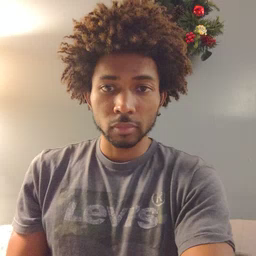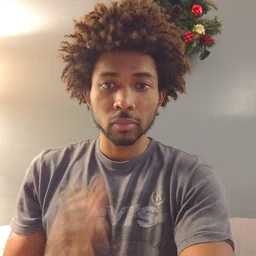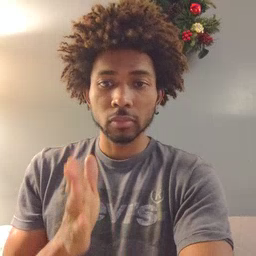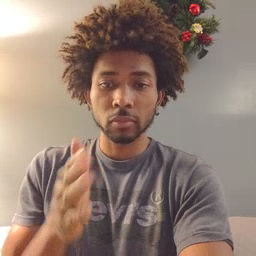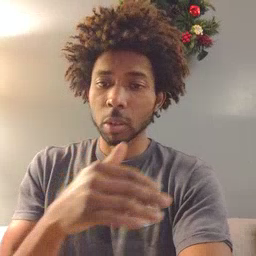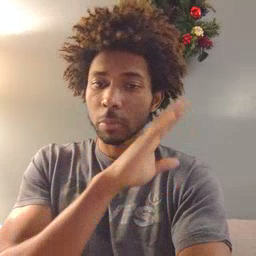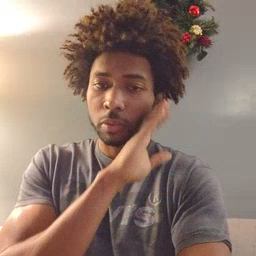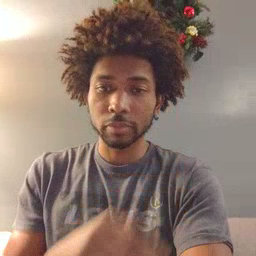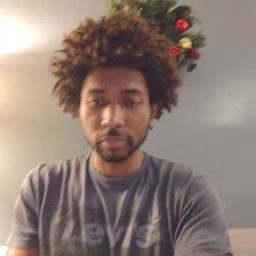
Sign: bedroom